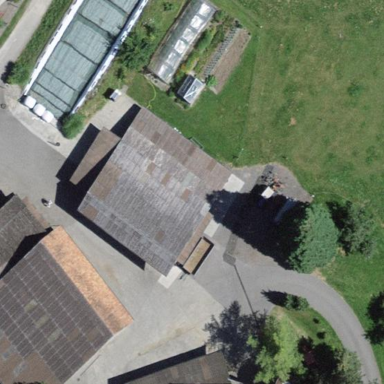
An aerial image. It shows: Garage.